Field crop: tomato
Growth stage: 1
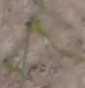
Species: cyperus